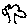
Label: tree